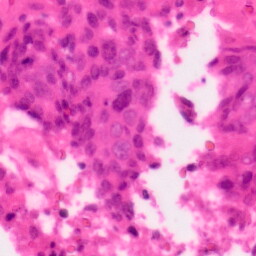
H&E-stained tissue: Colon